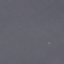
Land use / land cover class: SeaLake